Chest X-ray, AP view. Patient: 25 years old, sex F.
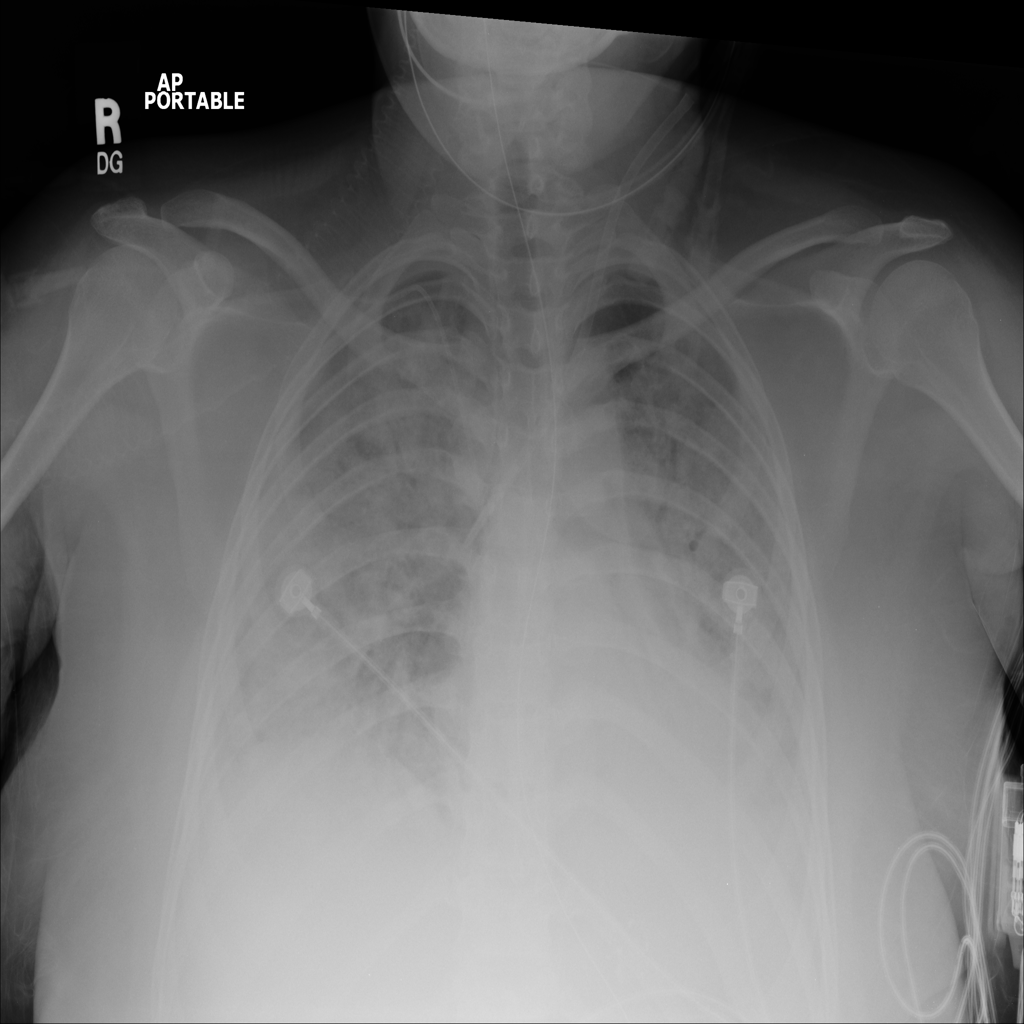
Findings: No Finding